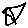
Label: star